Field crop: tomato
Growth stage: 1
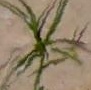
Species: cyperus